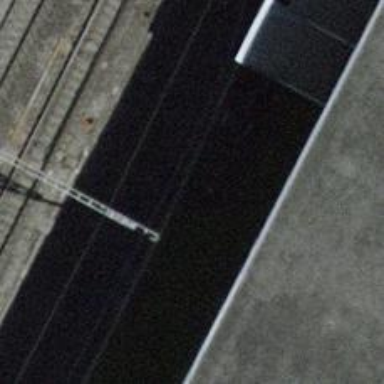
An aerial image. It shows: Railway buffer stop.